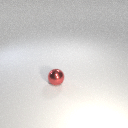
small red metal sphere